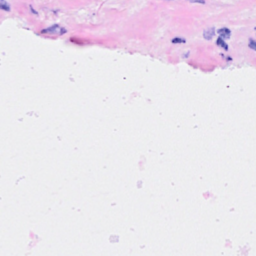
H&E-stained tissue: Breast